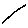
Label: line